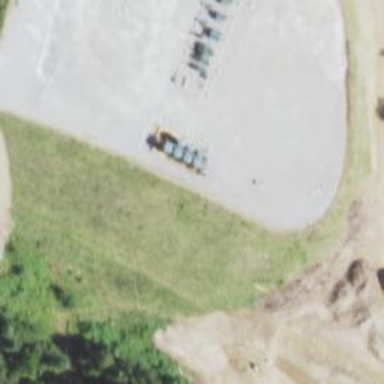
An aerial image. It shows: Storage tank with man-made structure.